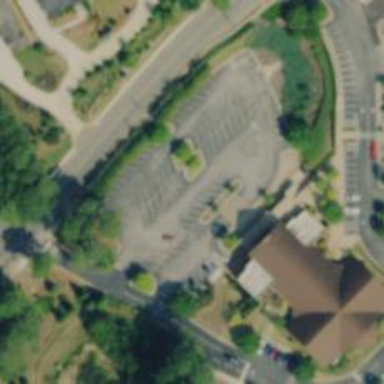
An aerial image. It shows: Place of worship.